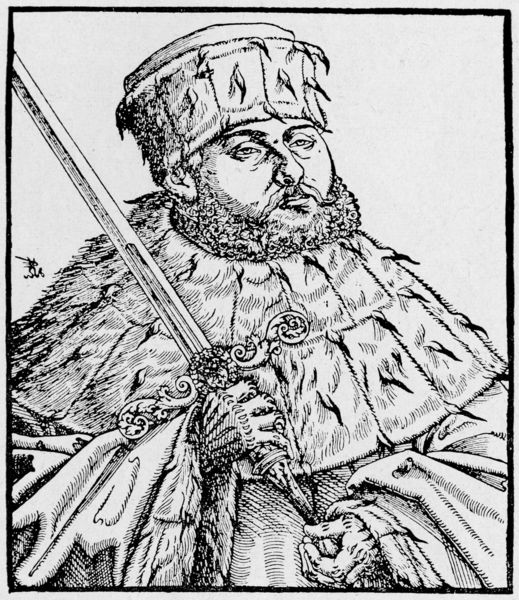
Titel: Bildnis von Johann Friedrich dem Großmütigen im Kurfürstenornat
Künstler: Lucas d.J. Cranach
Institution: (Seriendruck)
Schlagwörter: hand, mann, umhang, weiß, finger, handschuh, handschuhe, hut, mund, nase, ohr, schmuck, schwarz, skizze, zeichnung, blick, alt, bart, kappe, mütze, augen, falten, gesicht, hermelin, kragen, mensch, pelz, rahmen, vollbart, ärmel, bild, bildnis, hals, herr, hände, portrait, porträt, signatur, auge, mantel, reich, adel, kinn, krone, lippen, locken, ohren, rund, fell, holzschnitt, grafik, graphik, rand, kaiser, könig, karikatur, dick, dekor, verzierung, fett, griff, klinge, penis, druck, lithographie, schwarz-weiß, druckgrafik, schraffur, stich, greifen, schwert, waffe, schlange, degen, herrscher, nerz, fürst, wappen, pelzkragen, pelzhut, pelzmantel, mittelalter, ehre, pelzmütze, russe, kupferstich, zar, schwerz, skuzze, jude, cranach, adolf, pimmel, mongolisch, hermelinumhang, signautr, häände, kölner bauer, 1200